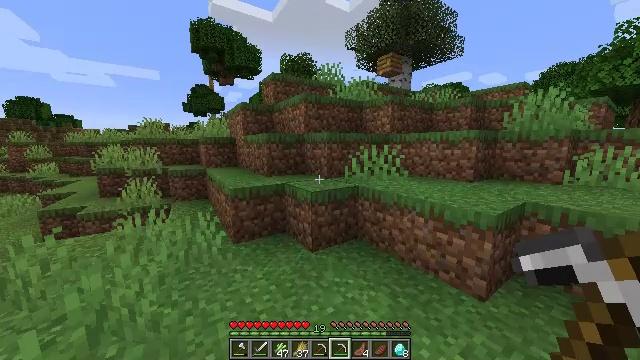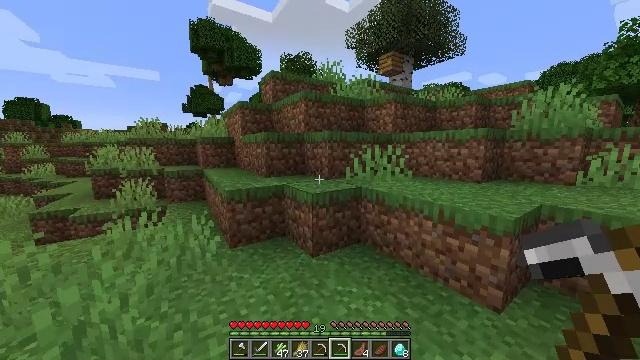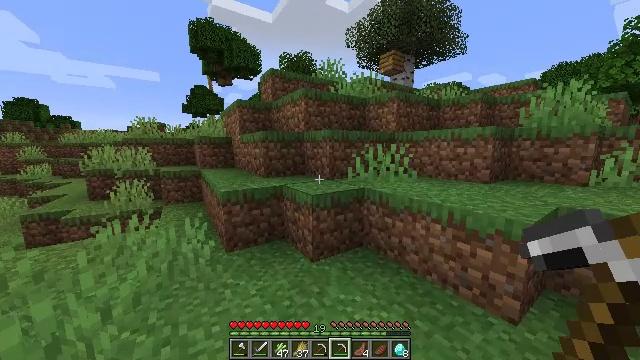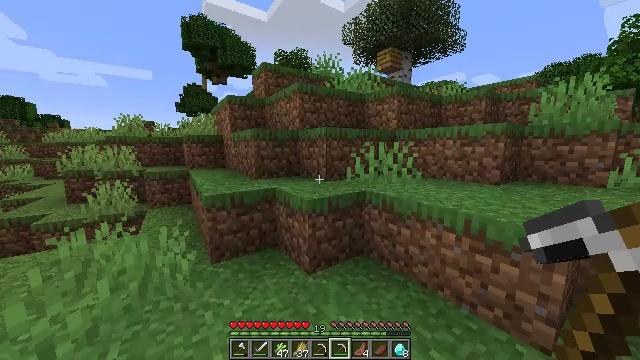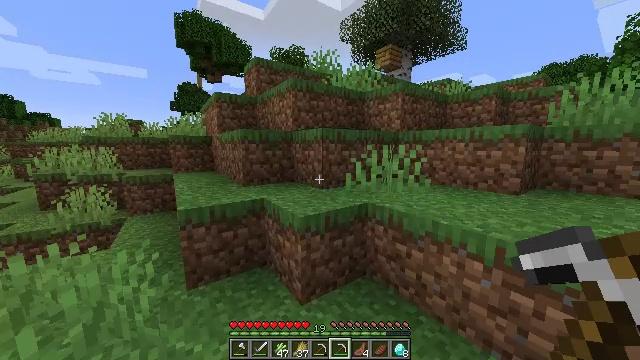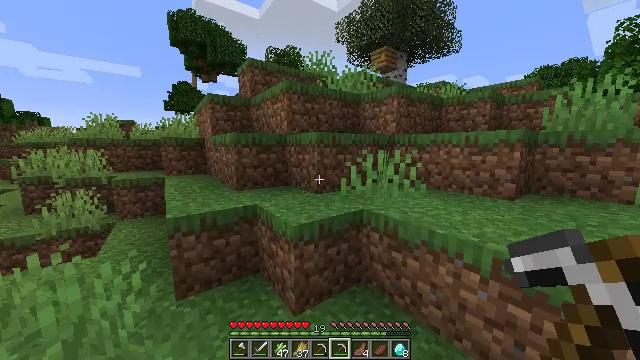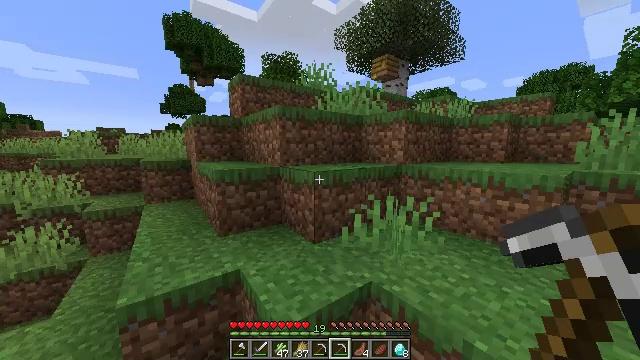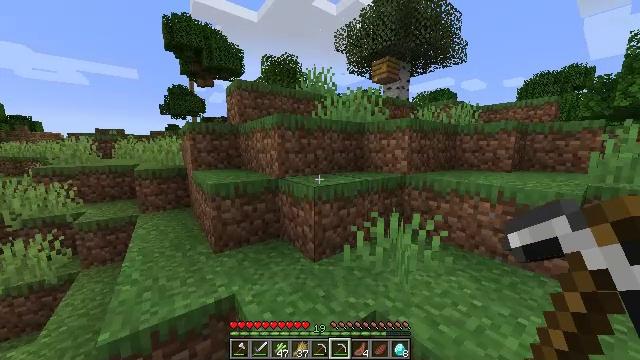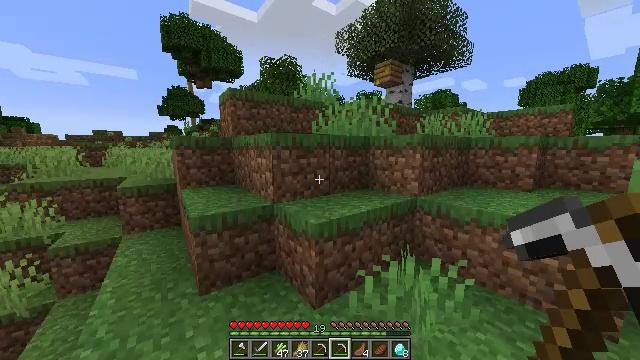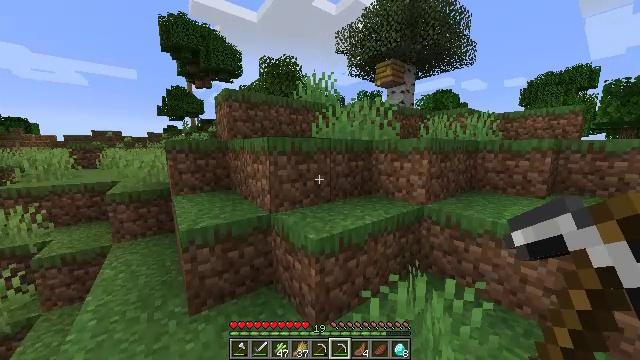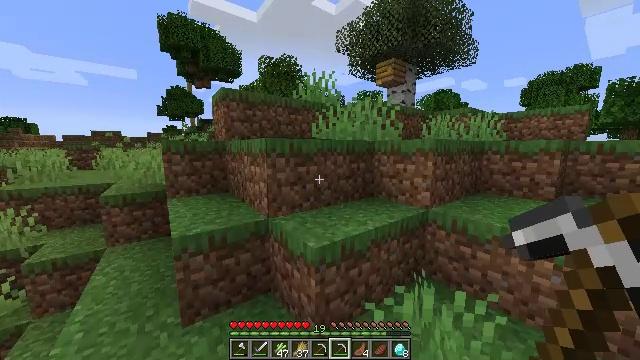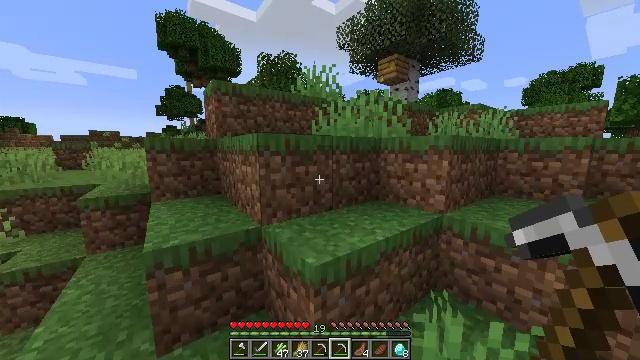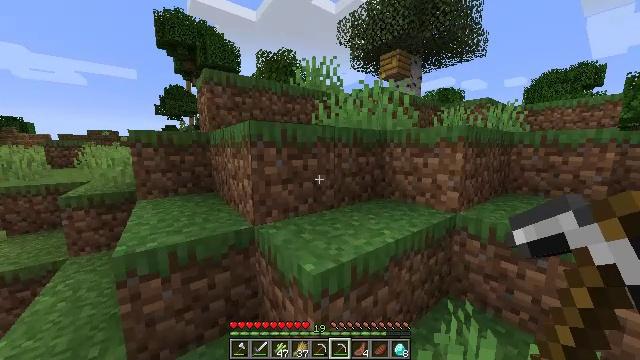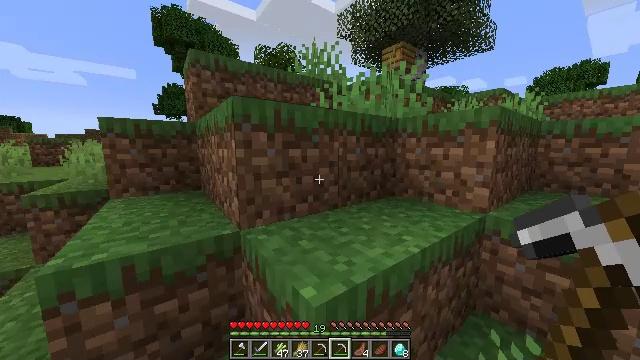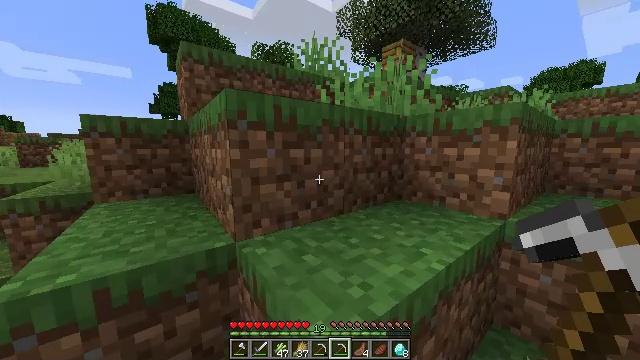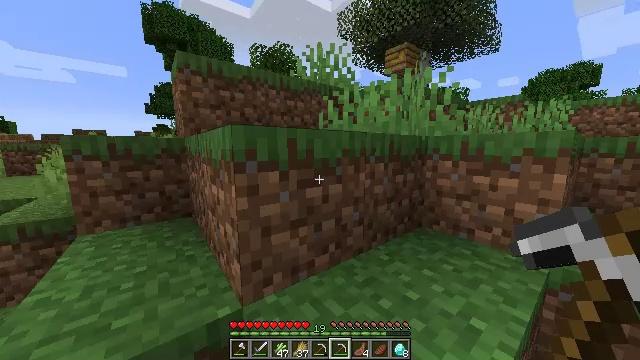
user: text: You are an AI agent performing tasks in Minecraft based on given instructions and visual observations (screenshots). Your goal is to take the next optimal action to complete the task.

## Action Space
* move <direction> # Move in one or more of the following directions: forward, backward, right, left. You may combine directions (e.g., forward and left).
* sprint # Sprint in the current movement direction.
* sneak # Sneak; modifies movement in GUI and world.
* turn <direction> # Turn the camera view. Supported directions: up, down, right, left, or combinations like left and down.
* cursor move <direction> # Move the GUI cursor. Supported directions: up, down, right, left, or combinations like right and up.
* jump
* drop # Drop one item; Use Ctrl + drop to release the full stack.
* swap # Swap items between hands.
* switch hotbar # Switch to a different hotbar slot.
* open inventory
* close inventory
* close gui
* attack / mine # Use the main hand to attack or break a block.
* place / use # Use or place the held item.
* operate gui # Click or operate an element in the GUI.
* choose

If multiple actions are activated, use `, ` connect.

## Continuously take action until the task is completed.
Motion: motion action
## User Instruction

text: Collect the bee nest for honey.
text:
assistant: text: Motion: move forward, sprint
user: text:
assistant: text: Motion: move forward, sprint
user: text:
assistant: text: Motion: move forward, sprint, turn right
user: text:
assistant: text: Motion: move forward, sprint
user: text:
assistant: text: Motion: move forward, sprint, turn right, jump
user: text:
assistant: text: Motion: move forward, sprint, jump
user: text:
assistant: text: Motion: move forward, sprint, jump
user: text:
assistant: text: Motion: move forward, sprint, jump
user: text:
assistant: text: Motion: move forward, sprint, jump
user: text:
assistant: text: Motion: move forward, sprint, jump
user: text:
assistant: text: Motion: move forward, sprint, jump
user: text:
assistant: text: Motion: move forward, sprint, jump
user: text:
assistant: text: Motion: move forward, sprint, jump
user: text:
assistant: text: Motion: move forward, sprint, jump
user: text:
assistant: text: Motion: move forward, sprint, jump
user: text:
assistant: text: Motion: move forward, sprint, turn right, jump
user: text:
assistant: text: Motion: move forward, sprint, turn right, jump
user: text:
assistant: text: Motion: move forward, sprint, turn right, jump
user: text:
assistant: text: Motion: move forward, sprint, turn right, jump
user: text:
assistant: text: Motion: move forward, sprint, jump
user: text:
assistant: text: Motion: move forward, sprint, jump
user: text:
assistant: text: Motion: move forward, sprint, jump
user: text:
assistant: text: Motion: move forward, sprint, jump
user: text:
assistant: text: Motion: move forward, sprint, jump
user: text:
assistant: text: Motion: move forward, sprint, jump
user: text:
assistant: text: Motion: move forward, sprint, jump
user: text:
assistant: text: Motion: move forward, sprint, jump
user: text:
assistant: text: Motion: move forward, sprint, jump
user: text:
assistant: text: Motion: move forward, sprint, jump
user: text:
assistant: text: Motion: move forward, sprint, jump